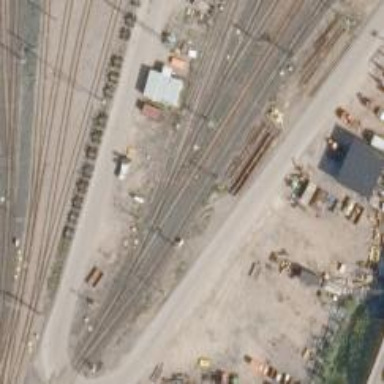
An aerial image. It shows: Railway yard with electrified contact lines.